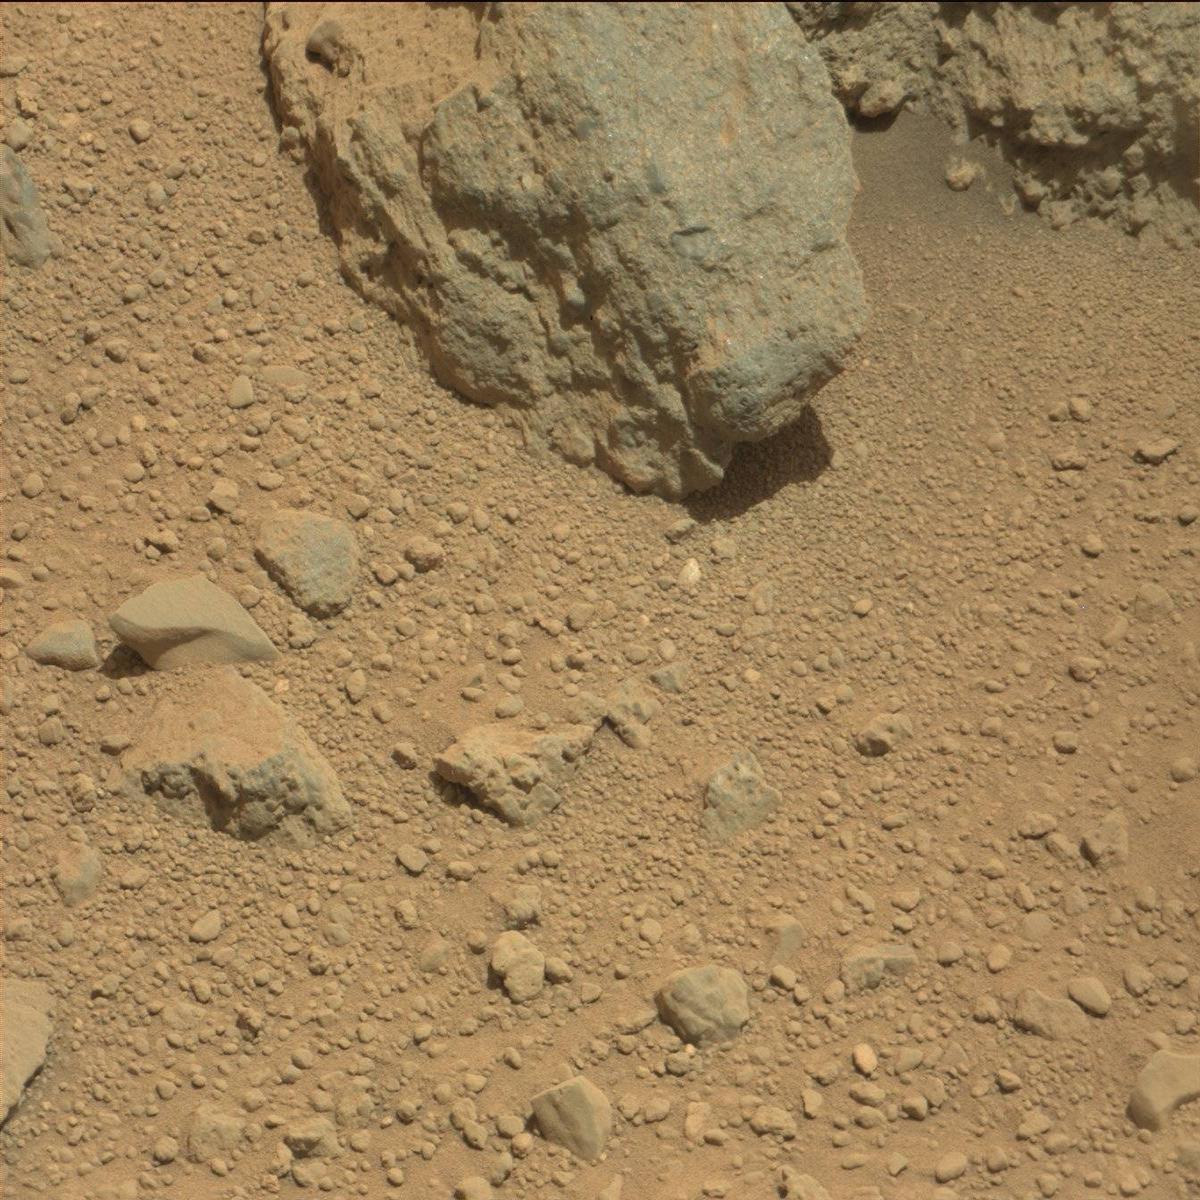
Terrain classes present: Bedrock, Rock, Sand / Soil